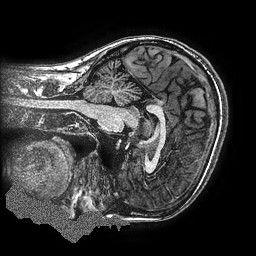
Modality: T1w
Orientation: sagittal
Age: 40
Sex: female
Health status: healthy
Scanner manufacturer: ge
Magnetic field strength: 3 T
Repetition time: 0.00766 s
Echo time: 0.003476 s